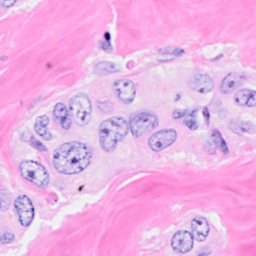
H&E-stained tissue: Breast